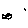
Label: fish